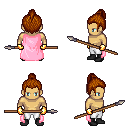
a pixel art fantasy rpg character, male body template, human, tanned skin, pink cape, white pants, brunette short topknot hairstyle, gold gloves, black shoes, spear, four views (front, back, left, right), 2x2 character sprite sheet, small pixel art, hard edges, no anti-aliasing